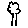
Label: tree